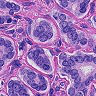
Metastatic tissue present: yes